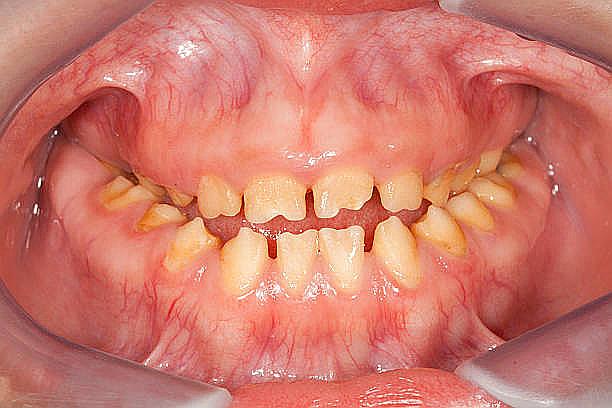
Condition: Gingivitis